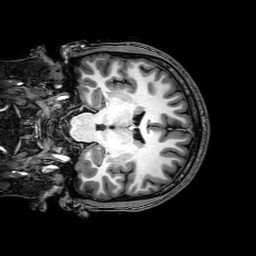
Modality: T1w
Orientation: coronal
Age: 21
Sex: male
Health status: healthy
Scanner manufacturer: philips
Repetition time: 0.008138 s
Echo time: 0.00373 s